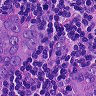
Metastatic tissue present: yes